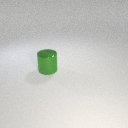
large green metal cylinder